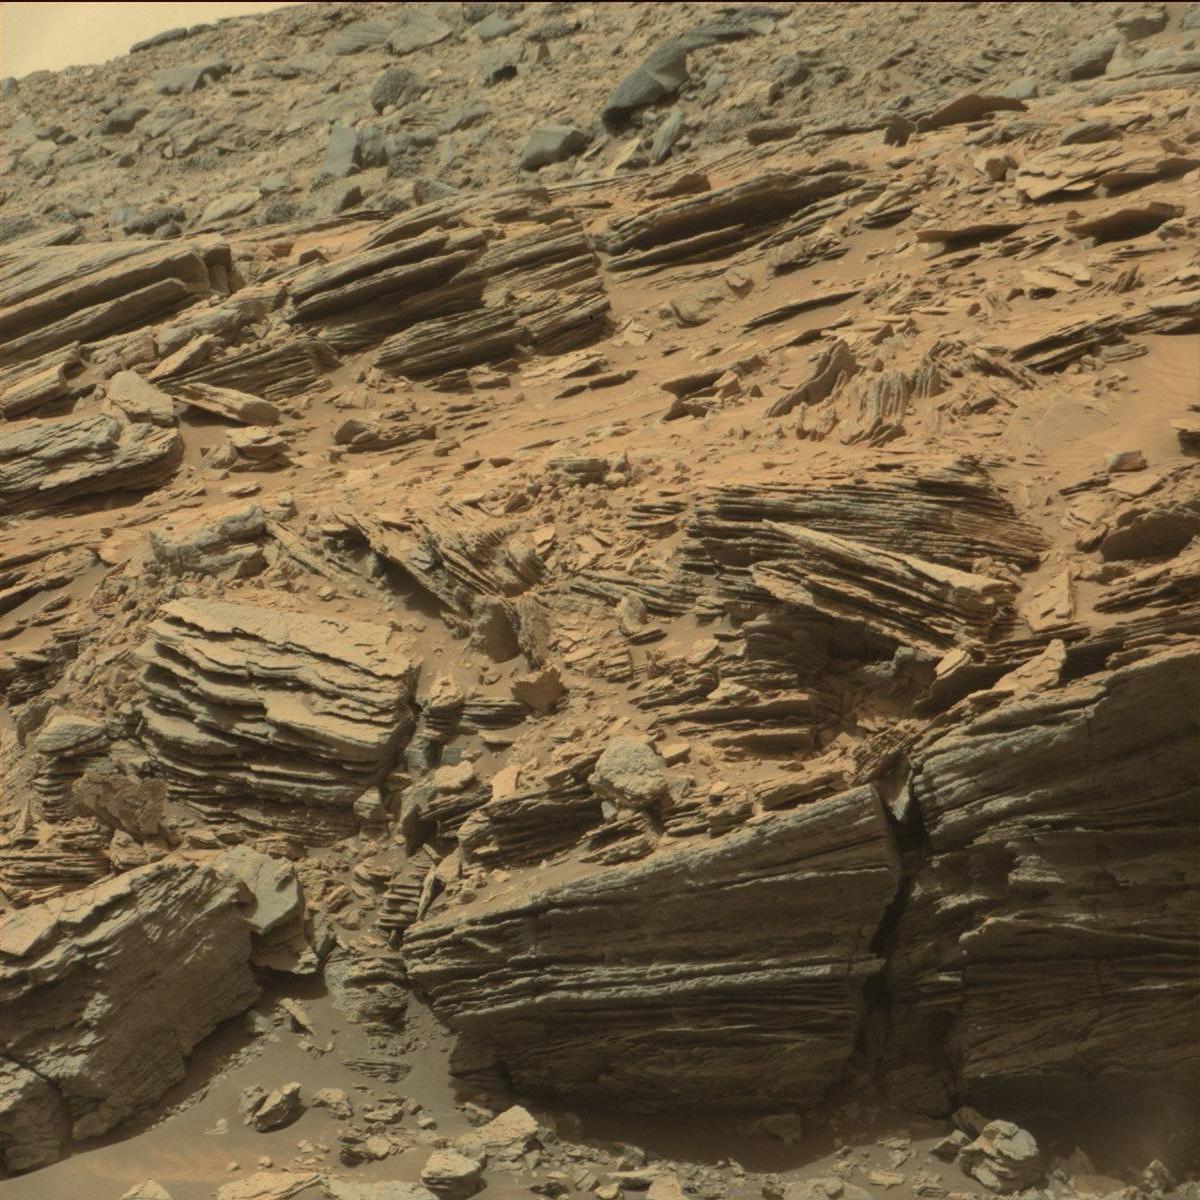
Terrain classes present: Bedrock, Rock, Sand / Soil, Sky